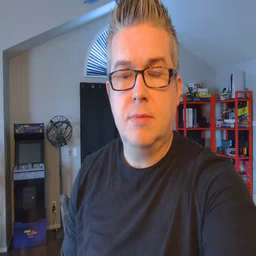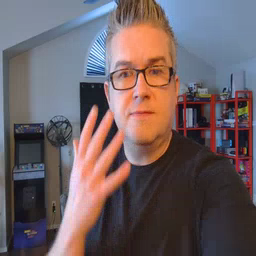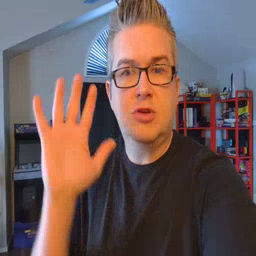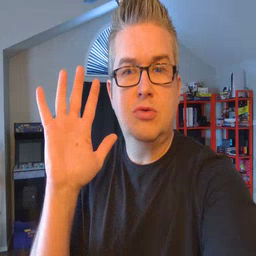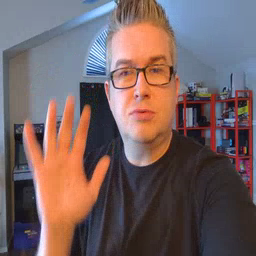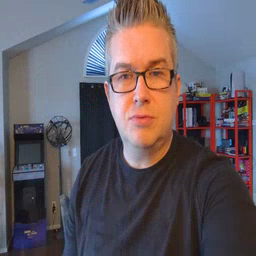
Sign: finish